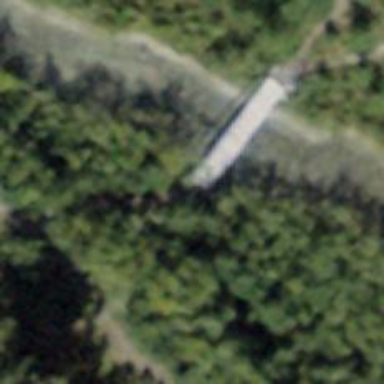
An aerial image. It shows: Path on bridge.